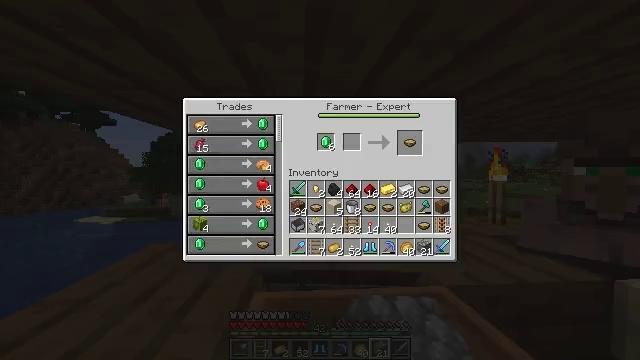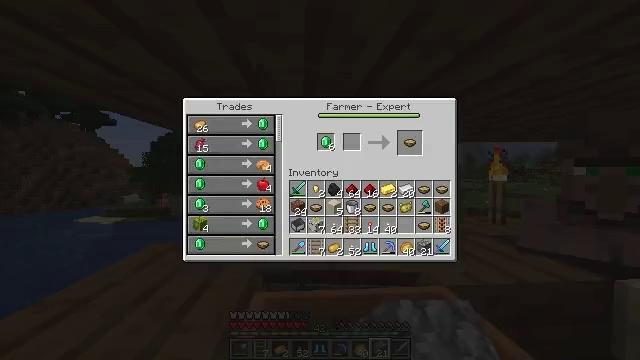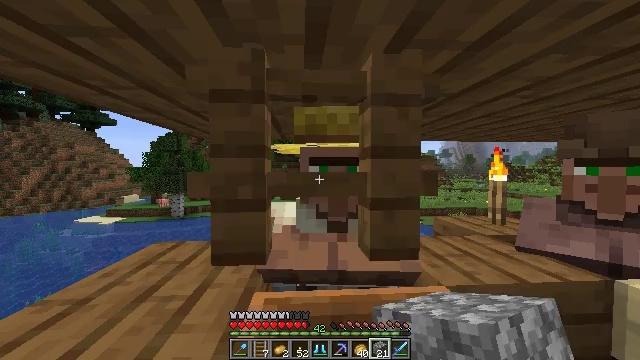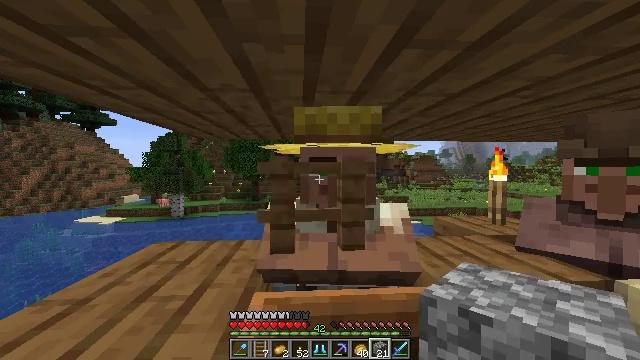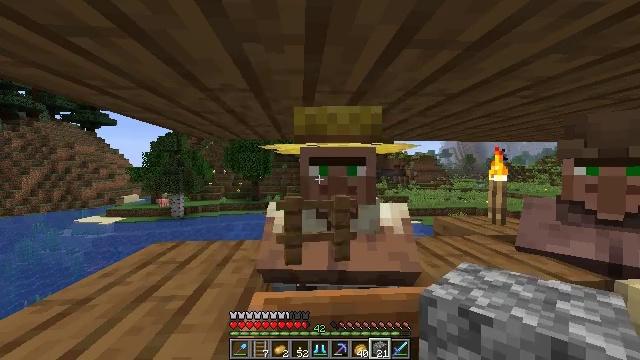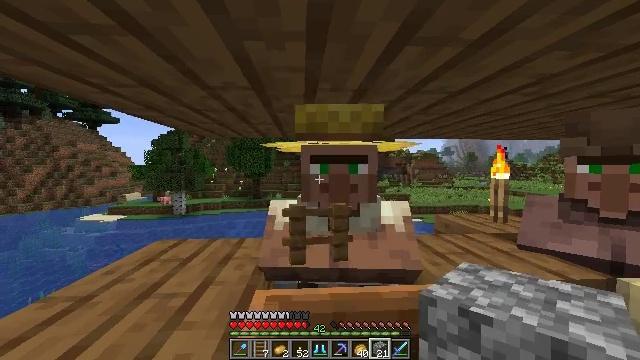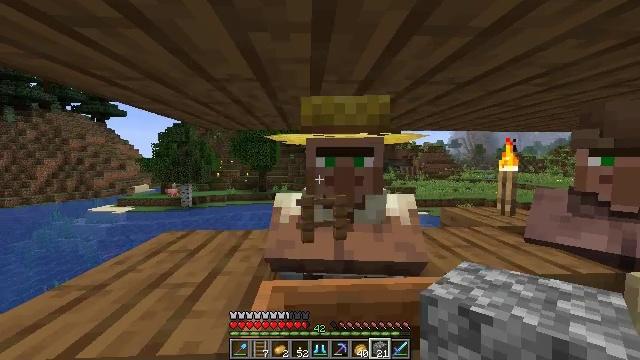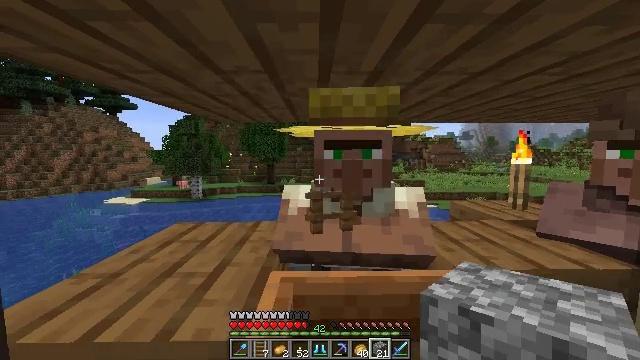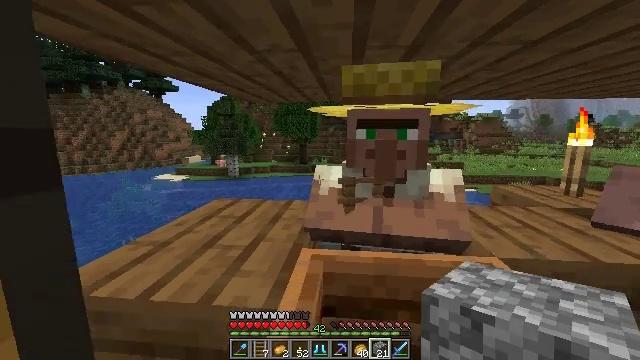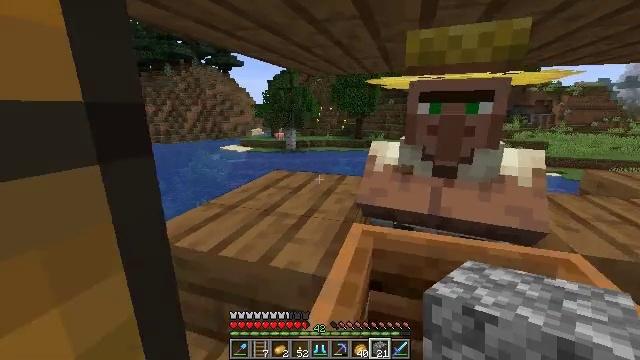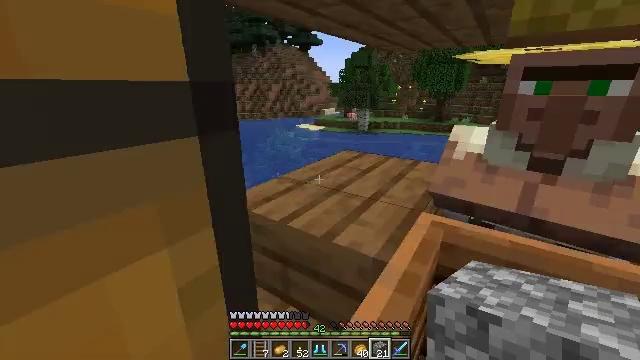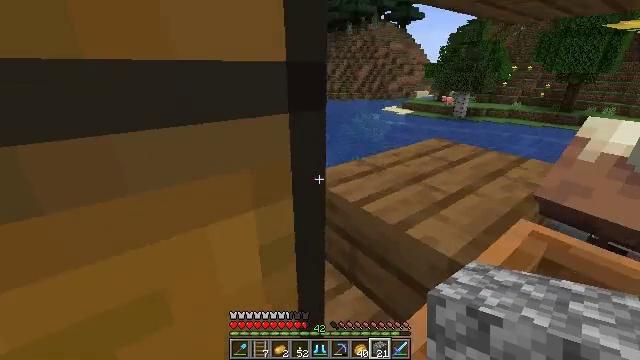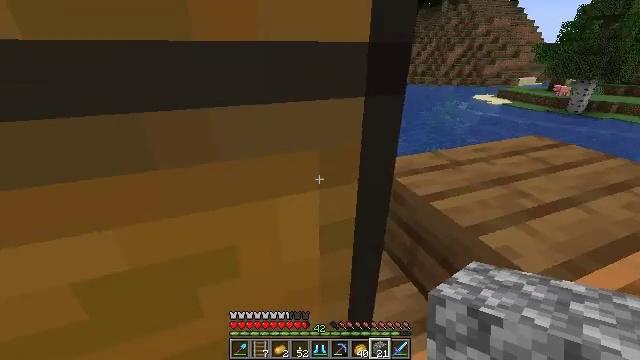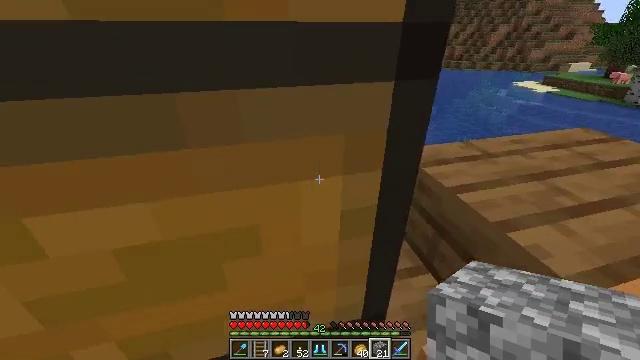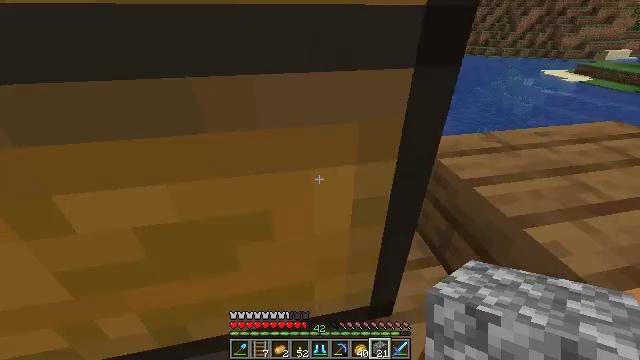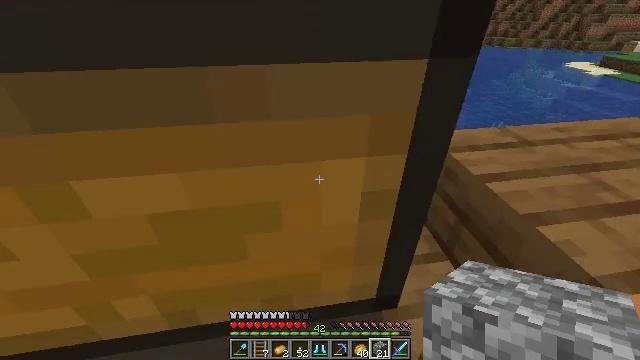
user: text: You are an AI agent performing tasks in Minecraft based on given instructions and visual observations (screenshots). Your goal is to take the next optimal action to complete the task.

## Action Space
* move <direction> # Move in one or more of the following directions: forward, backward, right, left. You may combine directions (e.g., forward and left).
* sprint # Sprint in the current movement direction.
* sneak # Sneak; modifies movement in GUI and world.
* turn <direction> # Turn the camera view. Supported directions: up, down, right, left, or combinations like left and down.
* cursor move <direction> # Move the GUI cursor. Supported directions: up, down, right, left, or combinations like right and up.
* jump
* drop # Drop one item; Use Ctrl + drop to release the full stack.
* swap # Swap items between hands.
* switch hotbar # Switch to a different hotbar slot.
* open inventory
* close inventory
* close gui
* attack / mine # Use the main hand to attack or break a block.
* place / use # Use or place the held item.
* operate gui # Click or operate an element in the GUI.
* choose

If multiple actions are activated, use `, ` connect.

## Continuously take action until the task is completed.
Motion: motion action
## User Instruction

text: Open a crafting table and create a golden carrot with gold nuggets and a carrot.
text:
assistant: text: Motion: open gui
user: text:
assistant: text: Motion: no_op
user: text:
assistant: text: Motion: close gui
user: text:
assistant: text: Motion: no_op
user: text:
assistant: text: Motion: no_op
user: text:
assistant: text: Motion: turn left and down
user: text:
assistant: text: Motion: turn left and down
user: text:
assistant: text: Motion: turn left and down
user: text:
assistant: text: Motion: turn left and down
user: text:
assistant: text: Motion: turn left and down
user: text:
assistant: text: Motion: turn left and down
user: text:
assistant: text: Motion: turn left and down
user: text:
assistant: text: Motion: turn left and down
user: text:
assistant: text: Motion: turn left and down
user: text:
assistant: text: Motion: turn left and down
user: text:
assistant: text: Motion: turn left and down
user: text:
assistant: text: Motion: turn left and down
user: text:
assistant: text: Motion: turn down
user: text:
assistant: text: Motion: turn down
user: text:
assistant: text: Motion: turn down
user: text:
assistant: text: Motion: turn down
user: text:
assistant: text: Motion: turn down
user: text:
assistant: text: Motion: turn down
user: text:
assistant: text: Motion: turn down
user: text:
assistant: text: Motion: turn down
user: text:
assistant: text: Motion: turn down
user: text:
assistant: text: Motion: no_op
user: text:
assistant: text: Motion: turn down
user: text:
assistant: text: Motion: turn down
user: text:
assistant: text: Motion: turn down